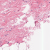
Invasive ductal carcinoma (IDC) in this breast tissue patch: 0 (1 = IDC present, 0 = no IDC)